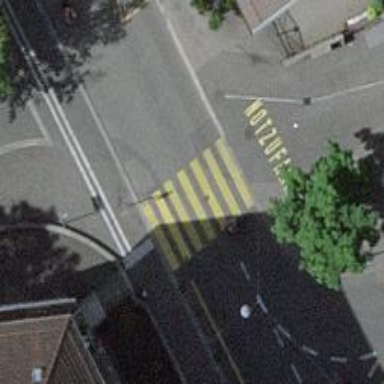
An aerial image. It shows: Uncontrolled crossing on the road.